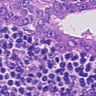
Metastatic tissue present: yes